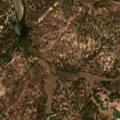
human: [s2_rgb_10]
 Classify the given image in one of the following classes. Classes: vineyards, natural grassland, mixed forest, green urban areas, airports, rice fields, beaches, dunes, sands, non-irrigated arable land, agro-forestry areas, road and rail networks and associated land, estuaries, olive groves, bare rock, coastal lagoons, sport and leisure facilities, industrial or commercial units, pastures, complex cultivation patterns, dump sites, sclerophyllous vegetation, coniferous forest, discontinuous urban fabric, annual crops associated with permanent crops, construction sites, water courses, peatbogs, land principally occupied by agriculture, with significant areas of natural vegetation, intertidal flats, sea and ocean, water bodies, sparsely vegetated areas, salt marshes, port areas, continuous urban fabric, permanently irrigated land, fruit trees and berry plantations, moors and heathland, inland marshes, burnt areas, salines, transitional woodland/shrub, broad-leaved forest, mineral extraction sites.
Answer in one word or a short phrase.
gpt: non-irrigated arable land, agro-forestry areas, mixed forest, transitional woodland/shrub